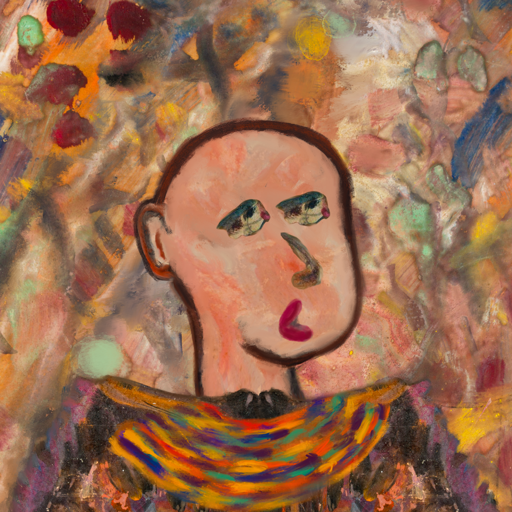
Background: Mother_And_Son_Mother, Head And Neck Side: Roy_Bahadur, Face Side: Pipe, Bust: Gypsy_Queen, Hair Side: Blank, Head Accessory: Blank, Second Necklace: An_Impression_2, Necklace: Blank, Baby: Blank